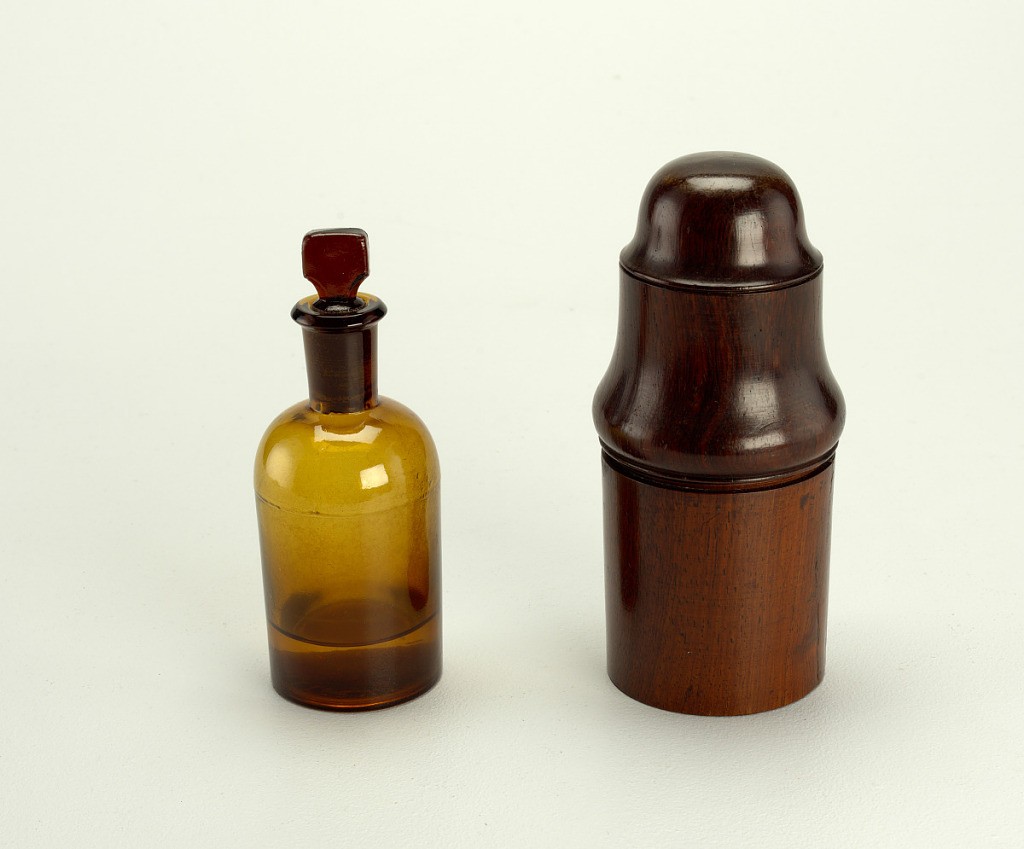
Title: Bottle case and cover
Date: early 19th century
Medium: wood, turned, walnut
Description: The bottle case is cylindrical and flat-bottomed. The upper edge is threaded, as is lower edge of cover. Cover is of curved profile, with circular domed top. Interior contains amber bottle with curved shoulder, elongated neck and glass stopper. Underside of bottle molded with name ''WELCOME CHEM. WORKS 168.'' Interior of case with pad of silk floss to cushion bottle.